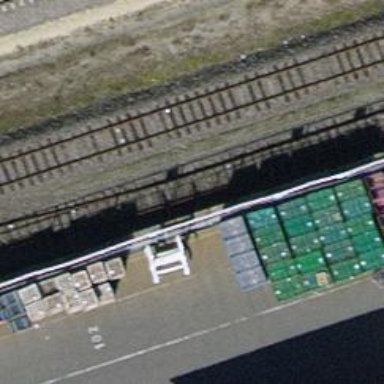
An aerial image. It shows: Single railway spur track.